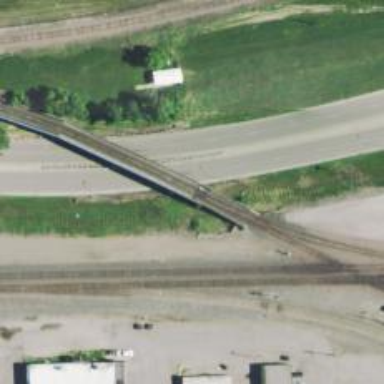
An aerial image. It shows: Railway bridge.